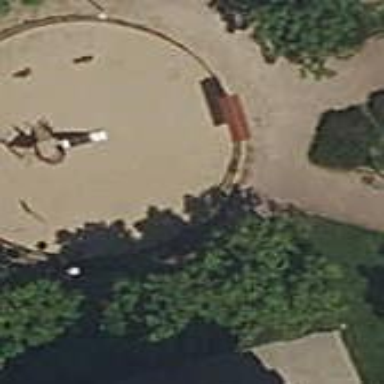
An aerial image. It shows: Playground area for leisure land.